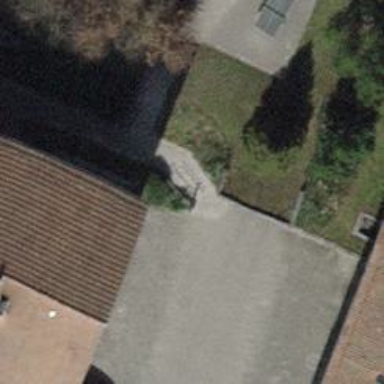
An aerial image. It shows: Concrete steps with ramp.